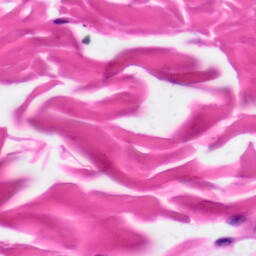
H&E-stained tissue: Skin